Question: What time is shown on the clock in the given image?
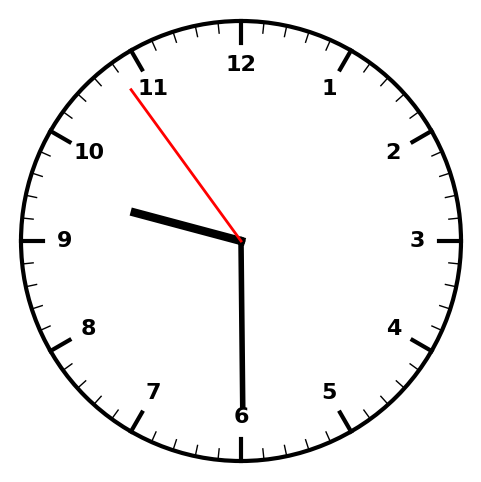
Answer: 09:29:54